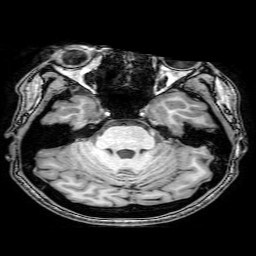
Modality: T1w
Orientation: coronal
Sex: female
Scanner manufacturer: philips
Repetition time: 0.00816 s
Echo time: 0.00374 s